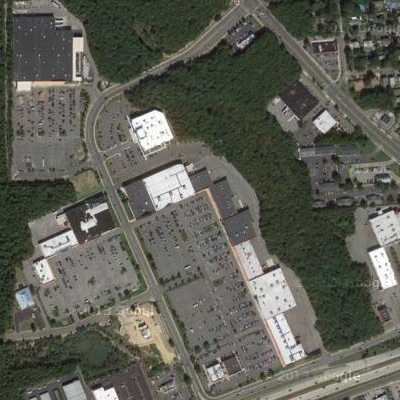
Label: gParking